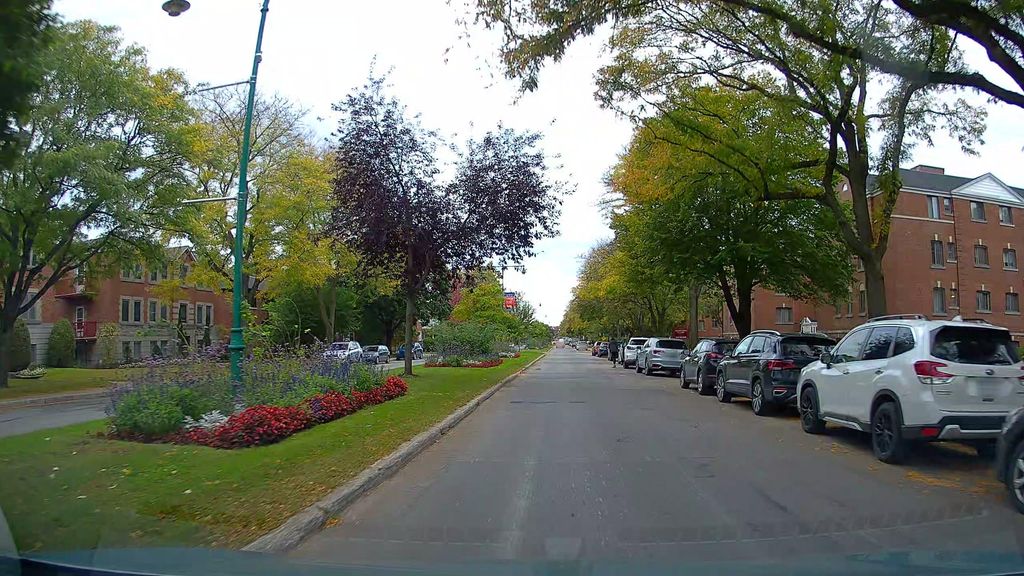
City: montreal